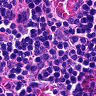
Metastatic tissue present: no